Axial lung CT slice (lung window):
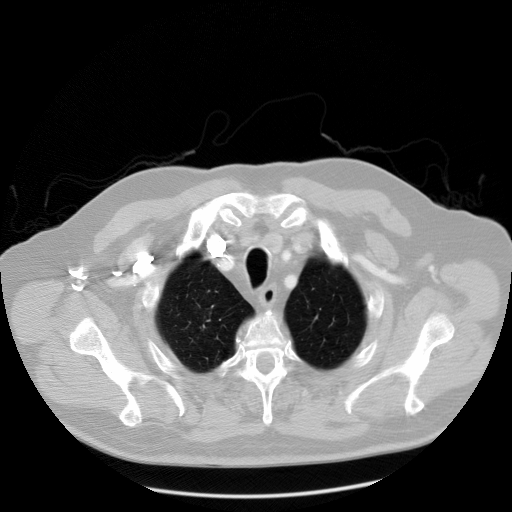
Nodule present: no